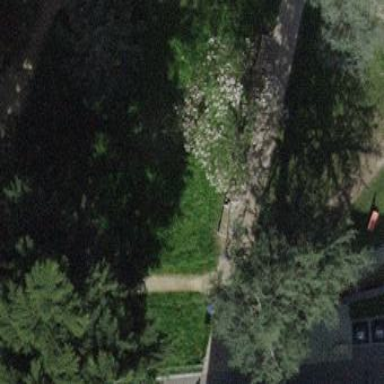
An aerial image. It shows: Park.